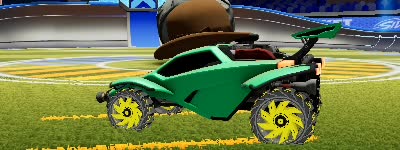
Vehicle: octane